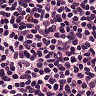
Metastatic tissue present: no